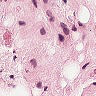
Metastatic tissue present: no